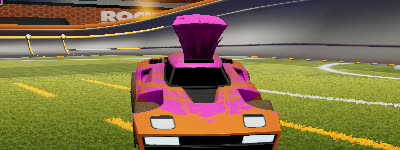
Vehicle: breakout